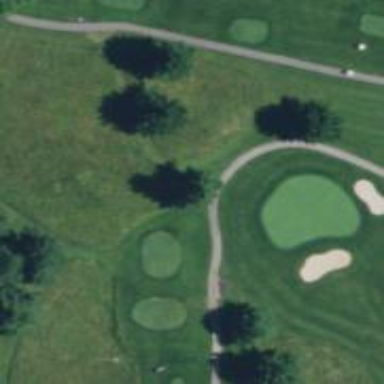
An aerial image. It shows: Golf hole.